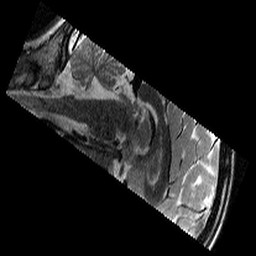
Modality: T2w
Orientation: sagittal
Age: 11
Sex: male
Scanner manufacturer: siemens
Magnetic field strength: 3 T
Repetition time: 9.23 s
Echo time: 0.067 s